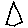
Label: triangle